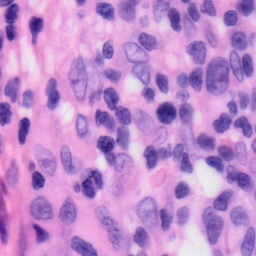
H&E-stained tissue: Skin